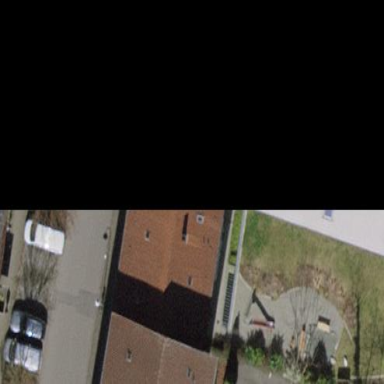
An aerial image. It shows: Terrace building.